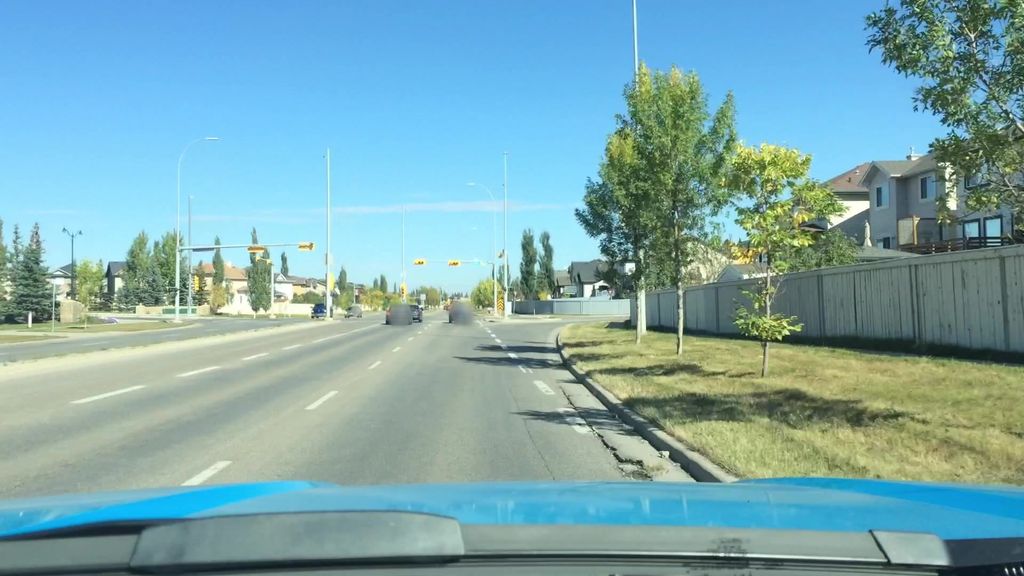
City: calgary